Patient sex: M
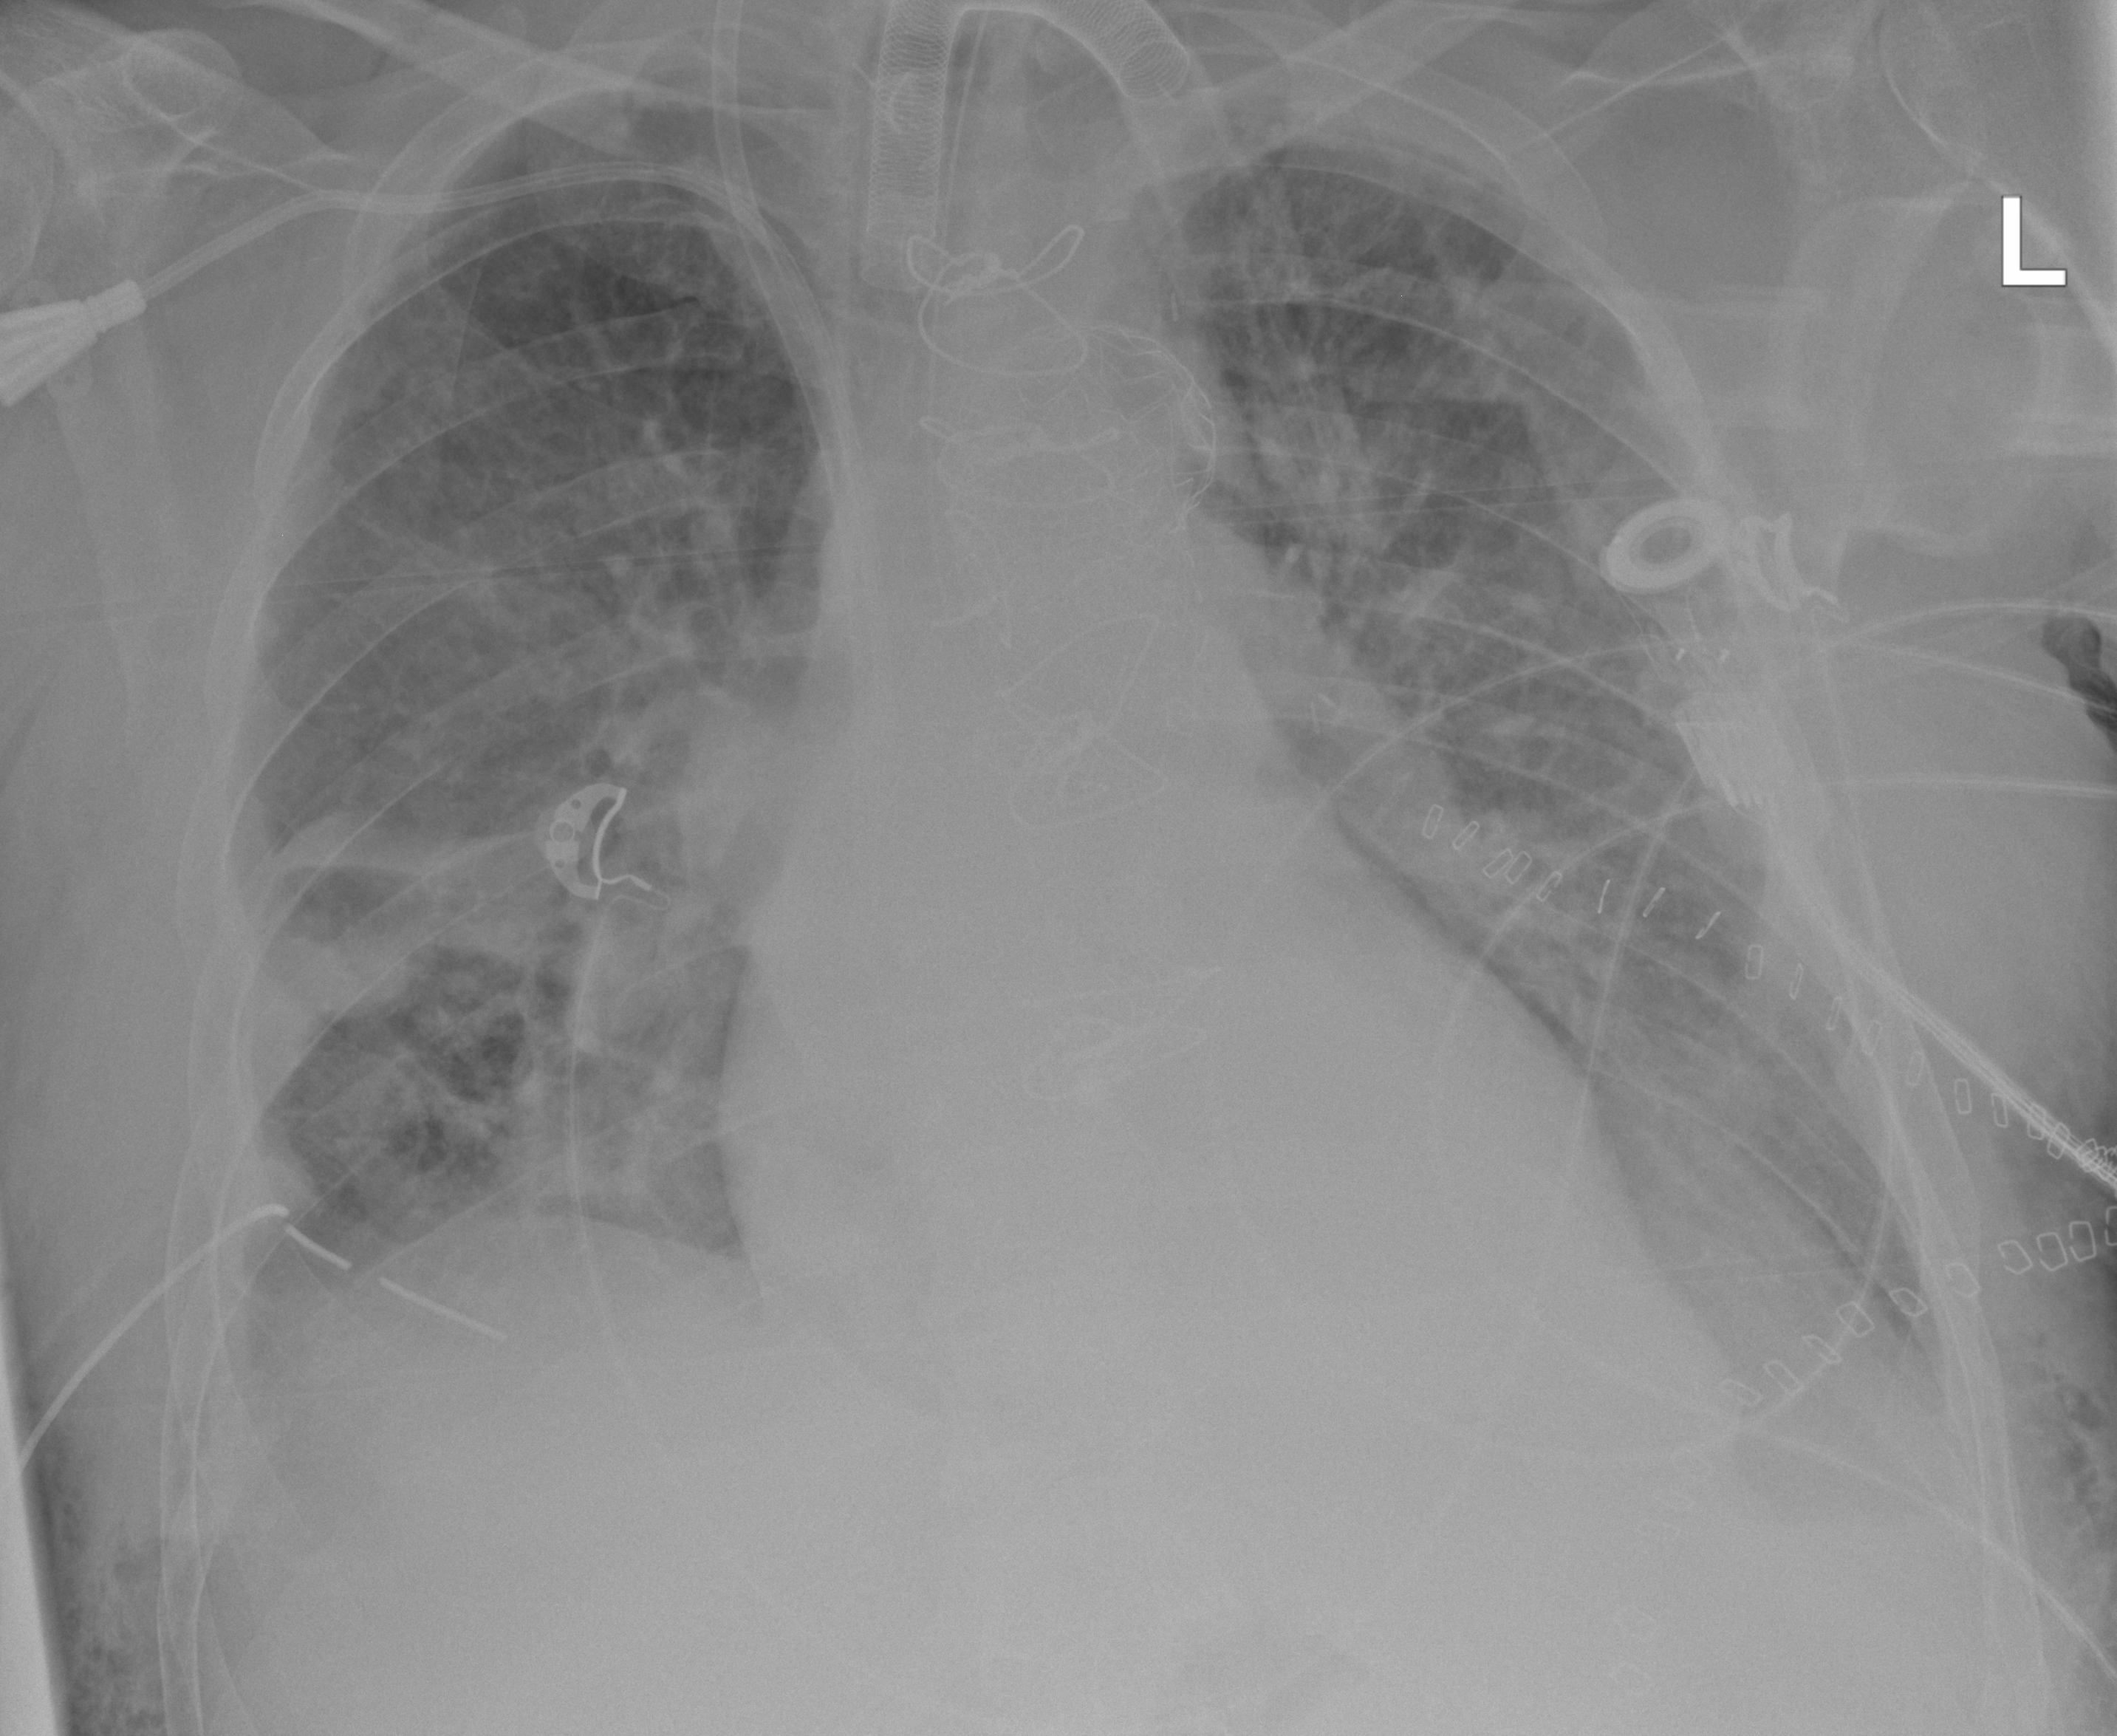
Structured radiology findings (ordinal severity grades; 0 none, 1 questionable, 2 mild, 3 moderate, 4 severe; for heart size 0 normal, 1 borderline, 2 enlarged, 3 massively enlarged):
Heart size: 1
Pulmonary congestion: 2
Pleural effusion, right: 2
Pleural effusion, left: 2
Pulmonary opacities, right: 2
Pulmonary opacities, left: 1
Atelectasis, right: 2
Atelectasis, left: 2